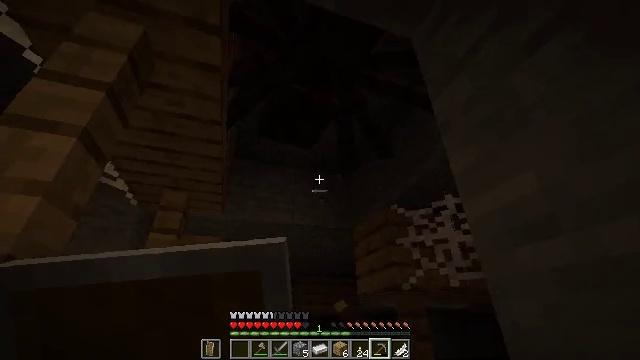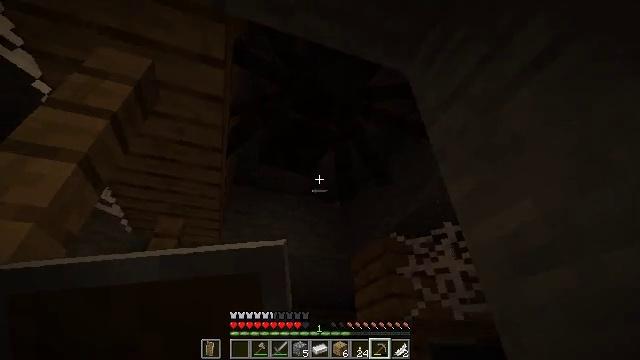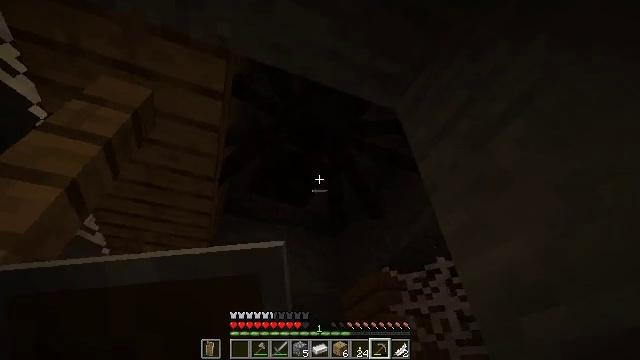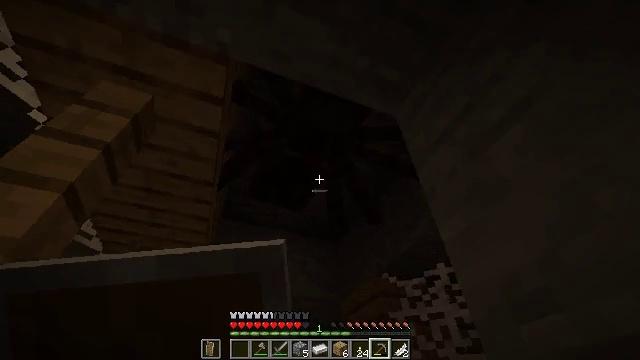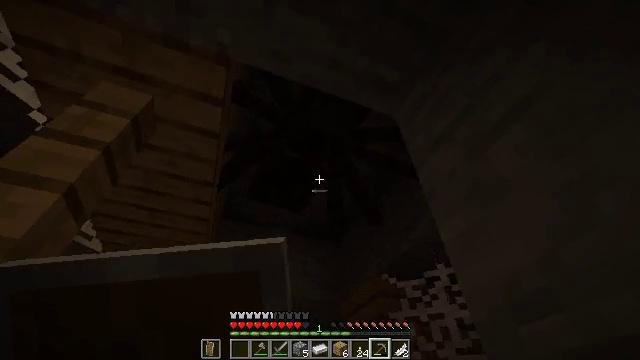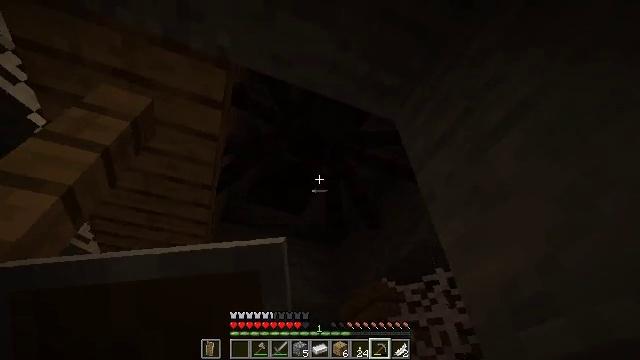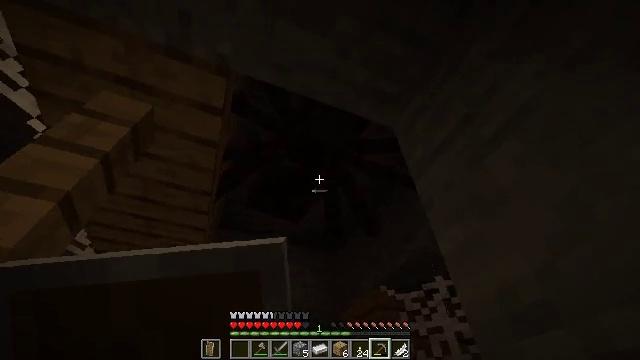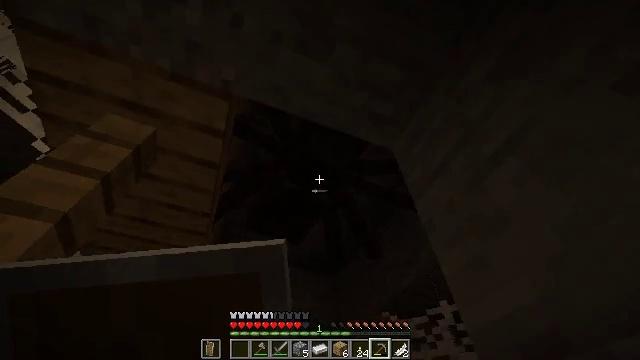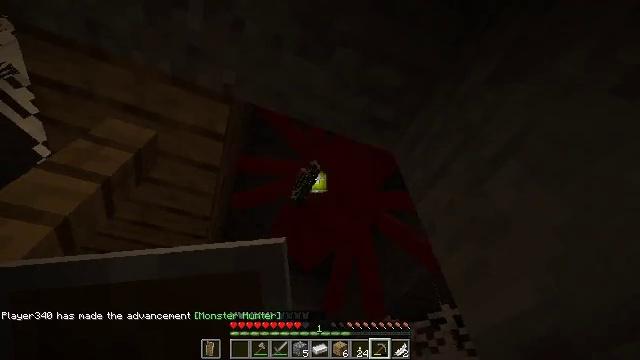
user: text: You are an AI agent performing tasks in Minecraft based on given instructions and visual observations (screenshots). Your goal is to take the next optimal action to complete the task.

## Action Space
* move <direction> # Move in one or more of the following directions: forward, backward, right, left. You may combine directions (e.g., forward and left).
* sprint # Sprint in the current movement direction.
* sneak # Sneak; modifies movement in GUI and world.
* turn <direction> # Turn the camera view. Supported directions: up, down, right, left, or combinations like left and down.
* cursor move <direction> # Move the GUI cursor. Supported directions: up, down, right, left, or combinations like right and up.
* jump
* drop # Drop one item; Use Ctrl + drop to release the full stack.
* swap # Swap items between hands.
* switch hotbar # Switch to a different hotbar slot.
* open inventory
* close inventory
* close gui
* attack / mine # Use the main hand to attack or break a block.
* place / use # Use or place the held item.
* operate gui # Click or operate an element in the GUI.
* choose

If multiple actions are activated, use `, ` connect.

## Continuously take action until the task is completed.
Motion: motion action
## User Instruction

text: Kill the spider.
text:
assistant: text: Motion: turn up, attack / mine
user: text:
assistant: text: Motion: turn right and up
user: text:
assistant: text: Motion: turn up, attack / mine
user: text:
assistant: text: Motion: attack / mine
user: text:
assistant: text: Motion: attack / mine
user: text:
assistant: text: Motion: turn up, attack / mine
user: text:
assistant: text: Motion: turn up
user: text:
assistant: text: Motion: no_op
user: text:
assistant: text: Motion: attack / mine